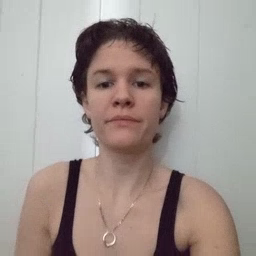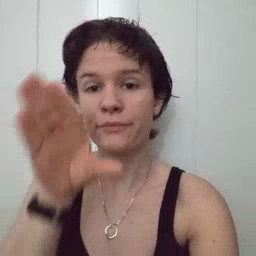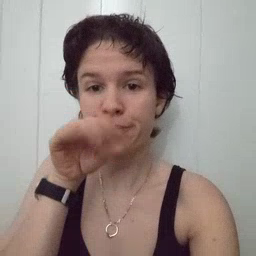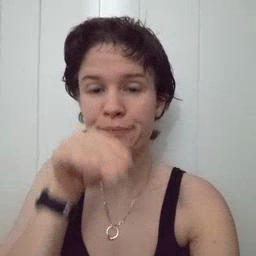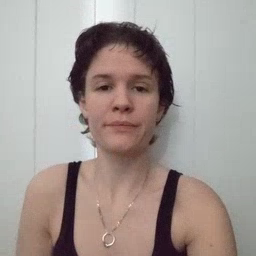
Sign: goose